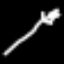
Label: fork